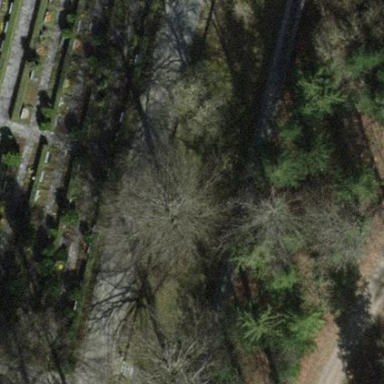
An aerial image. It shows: Cemetery with columbarium.